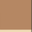
Piece: xx